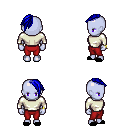
a pixel art fantasy rpg character, female body template, dark elf, purple skin, white long-sleeve shirt, red pants, blue long mohawk hairstyle, bracelets, black slippers, four views (front, back, left, right), 2x2 character sprite sheet, small pixel art, hard edges, no anti-aliasing